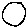
Label: circle